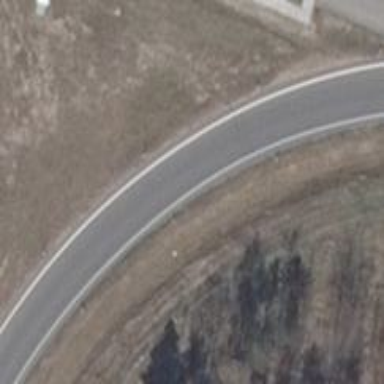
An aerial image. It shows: Asphalt motorway link.